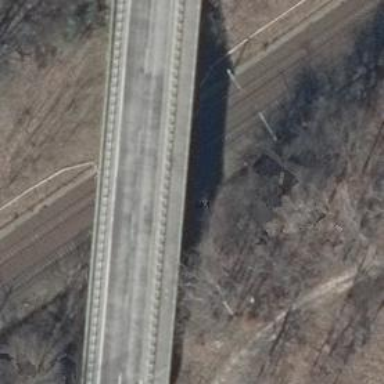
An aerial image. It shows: Man-made bridge.